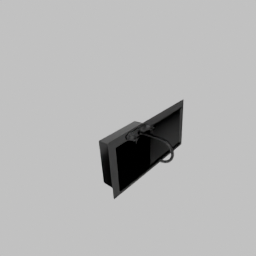
Label: appliances